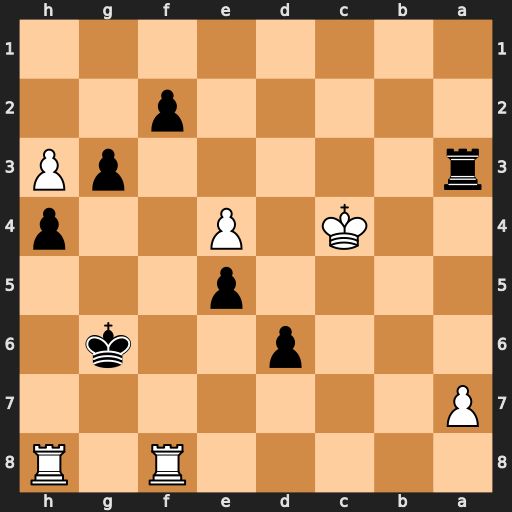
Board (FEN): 5R1R/P7/3p2k1/4p3/2K1P2p/r5pP/5p2/8
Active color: b
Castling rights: -
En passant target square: -
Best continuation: Rxa7 Rxh4 Rf7 Rg4+ Kf6 Rxf7+ Kxf7